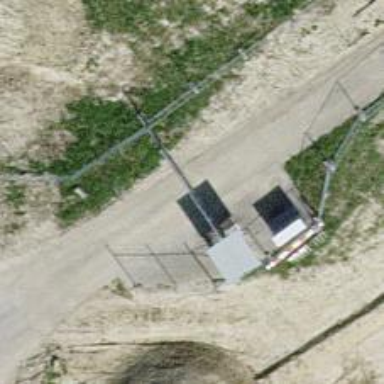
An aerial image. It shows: Gate.